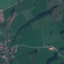
Land use / land cover: Pasture